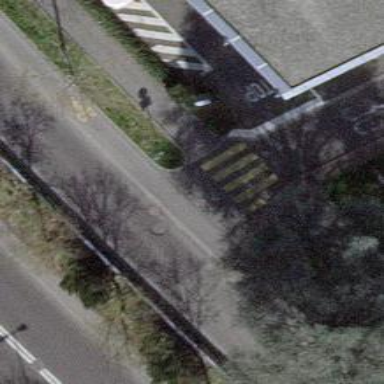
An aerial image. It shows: Asphalt road with cycle track on the right. The road is primary link.